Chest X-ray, PA view. Patient: 53 years old, sex M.
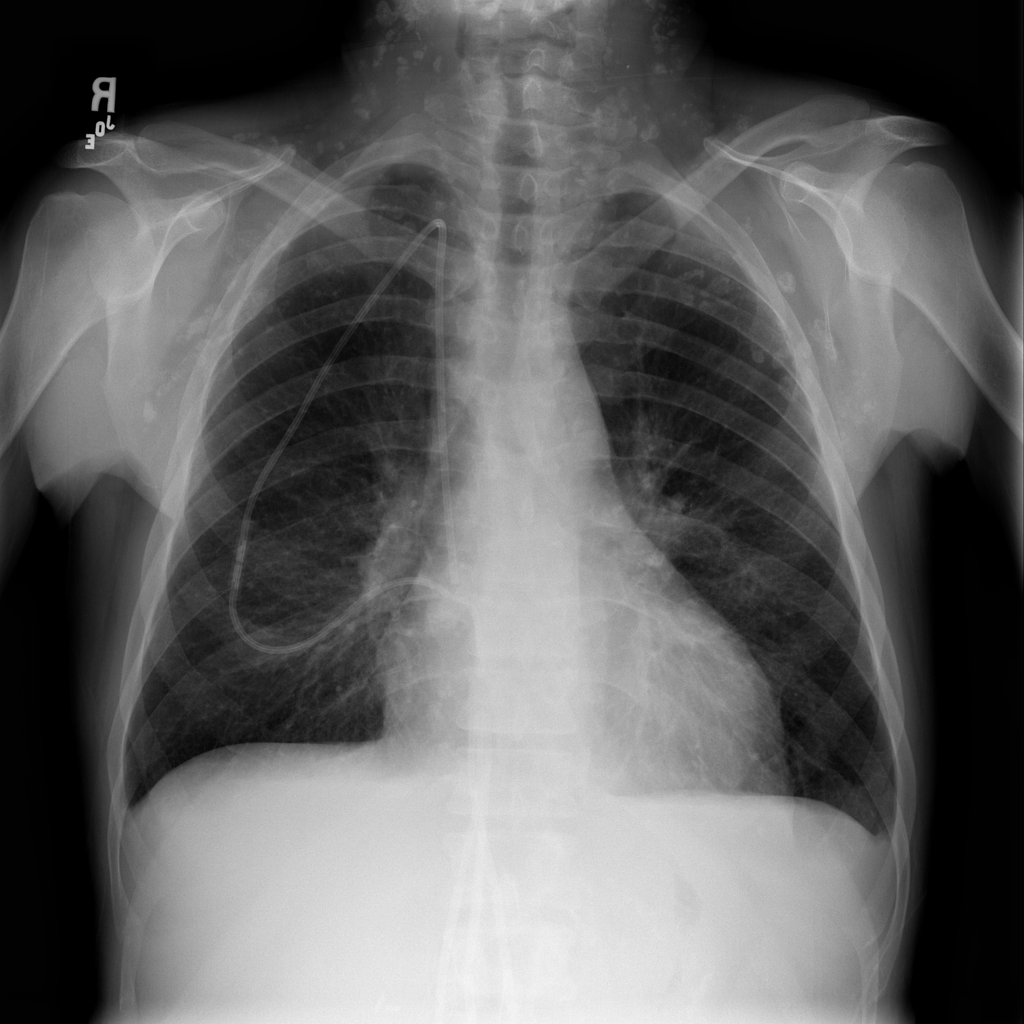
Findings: No Finding